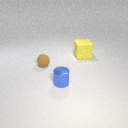
large yellow rubber cube to the right of small blue metal cylinder